Interaction volume radius: 5 \u00c5
Interaction volume height: 20 \u00c5
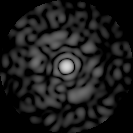
Disorder parameter: 0.8637